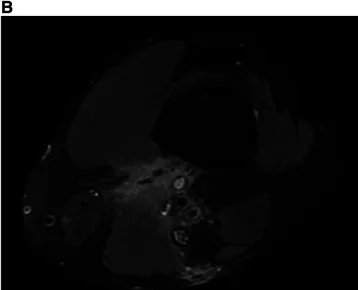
No enhancing mass lesions in post-operative. MRI T1W contrast sagittal.
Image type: radiology (mri)